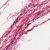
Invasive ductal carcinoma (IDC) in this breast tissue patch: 0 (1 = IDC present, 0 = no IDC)